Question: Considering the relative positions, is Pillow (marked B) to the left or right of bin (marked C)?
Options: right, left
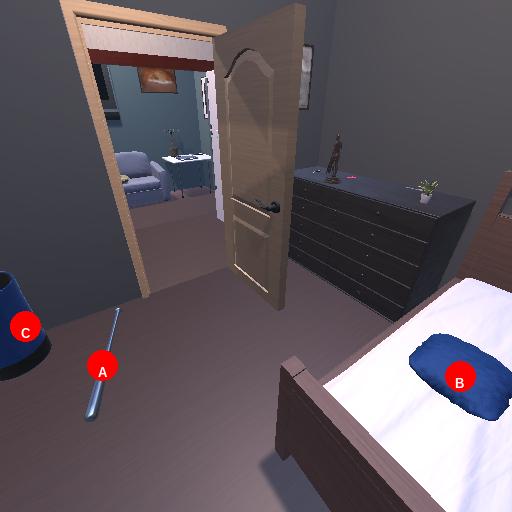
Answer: right